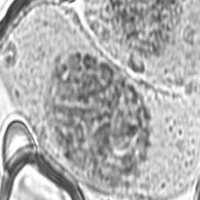
Label: prophase